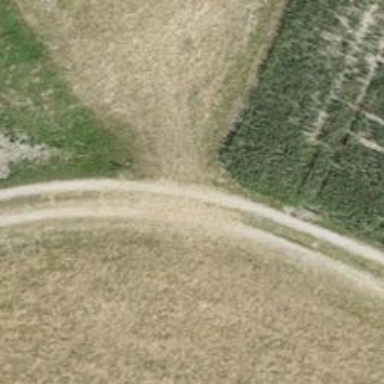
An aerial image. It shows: Driveway with dirt surface.